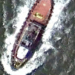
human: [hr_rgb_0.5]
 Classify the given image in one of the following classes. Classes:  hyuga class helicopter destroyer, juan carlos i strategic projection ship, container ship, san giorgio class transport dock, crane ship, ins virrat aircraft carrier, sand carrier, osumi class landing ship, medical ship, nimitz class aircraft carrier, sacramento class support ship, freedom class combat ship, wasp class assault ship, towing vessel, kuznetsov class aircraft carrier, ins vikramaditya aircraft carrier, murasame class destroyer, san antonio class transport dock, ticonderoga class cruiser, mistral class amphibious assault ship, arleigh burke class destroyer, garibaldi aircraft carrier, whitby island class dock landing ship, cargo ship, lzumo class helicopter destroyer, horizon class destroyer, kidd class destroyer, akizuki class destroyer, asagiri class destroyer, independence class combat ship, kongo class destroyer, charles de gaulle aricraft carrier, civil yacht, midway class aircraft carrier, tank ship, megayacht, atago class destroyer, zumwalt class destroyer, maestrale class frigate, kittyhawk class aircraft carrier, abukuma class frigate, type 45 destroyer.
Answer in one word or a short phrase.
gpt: Towing vessel